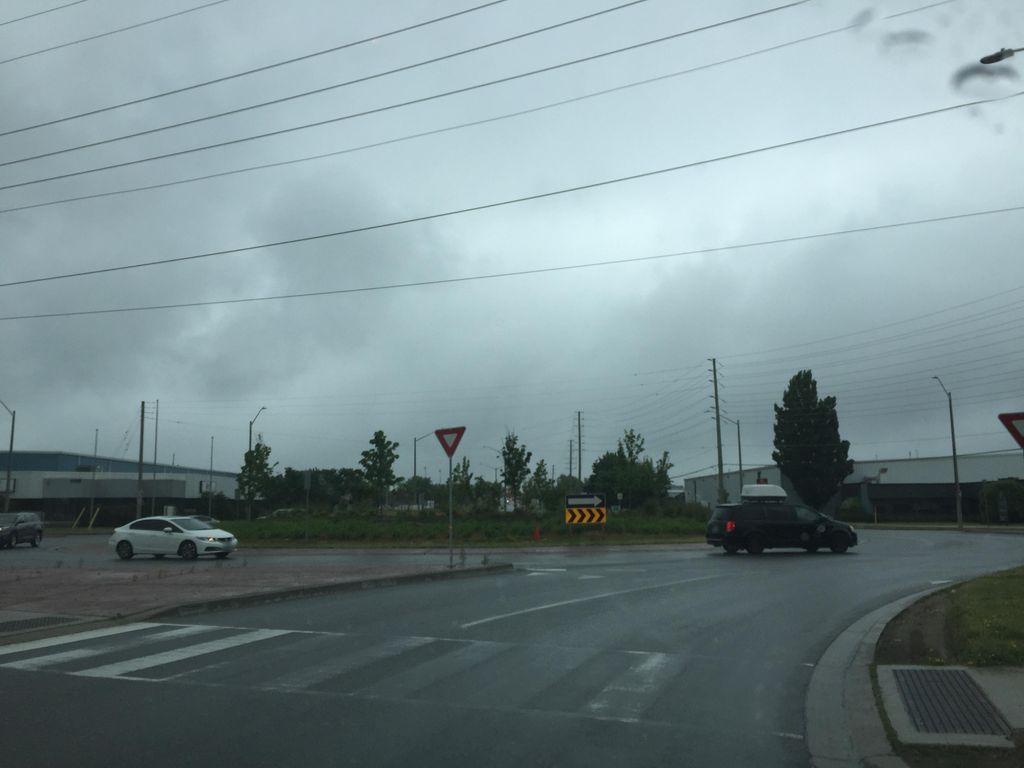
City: kitchener-waterloo